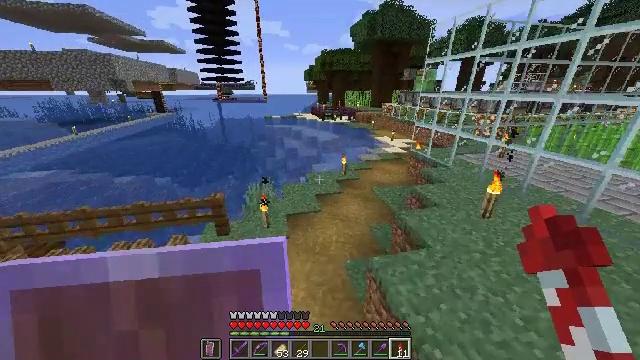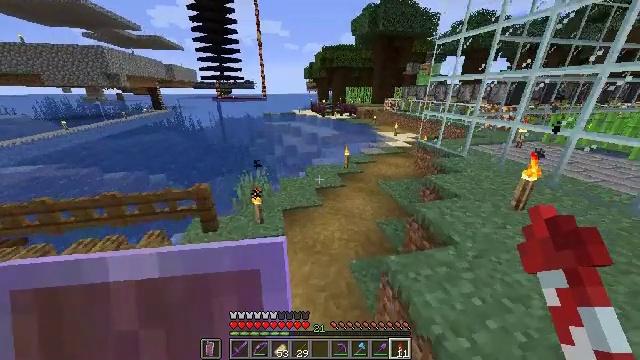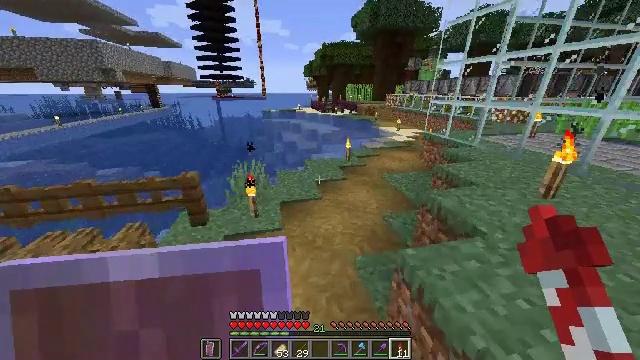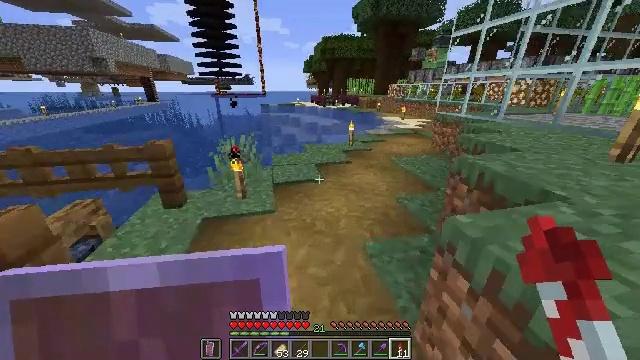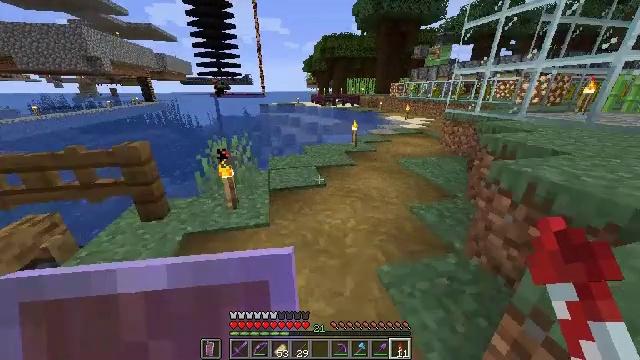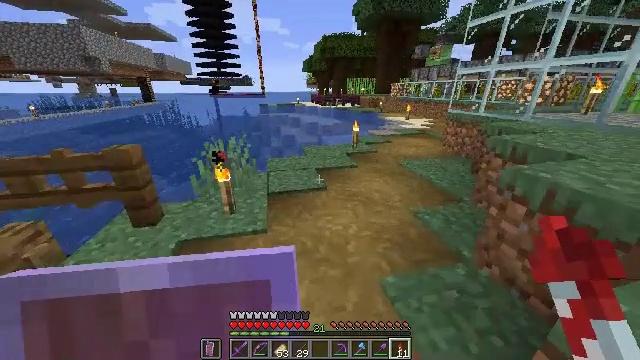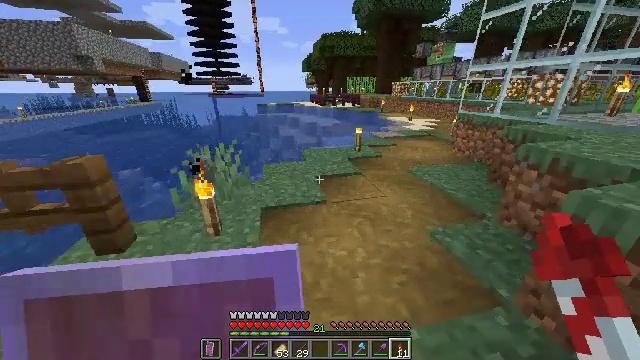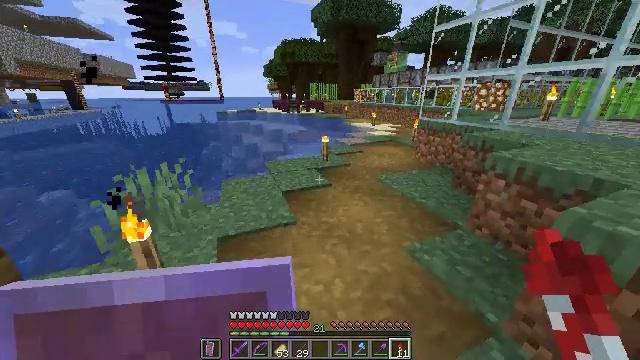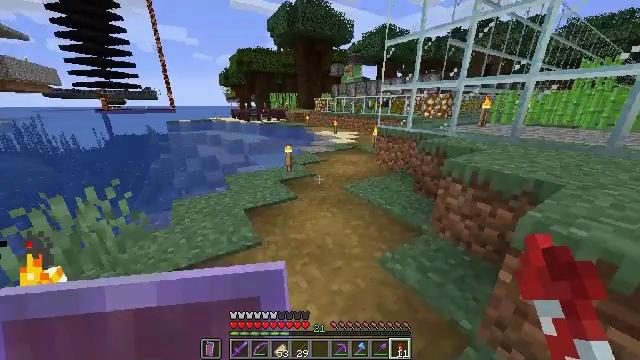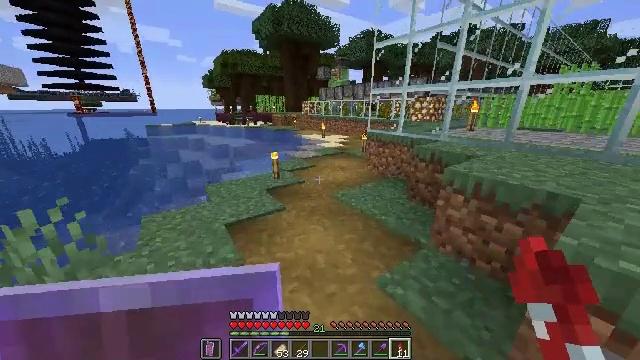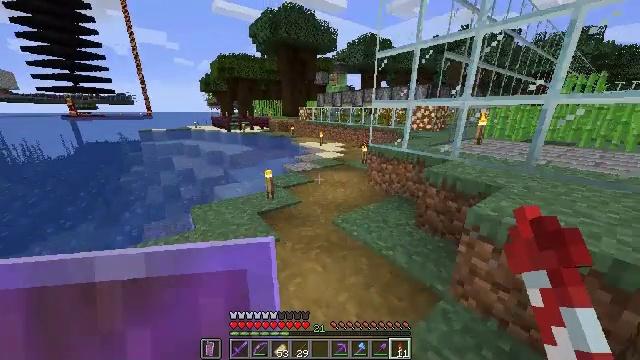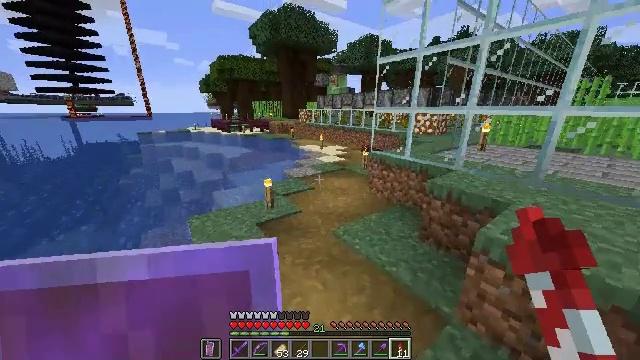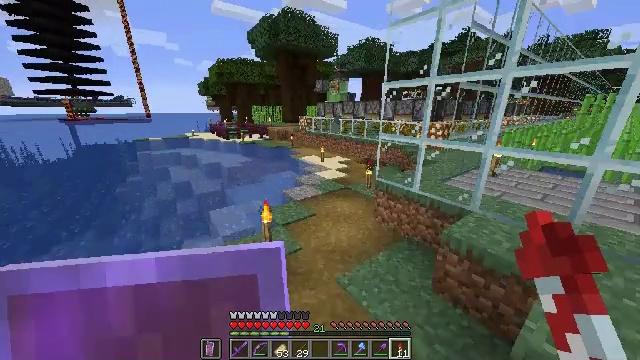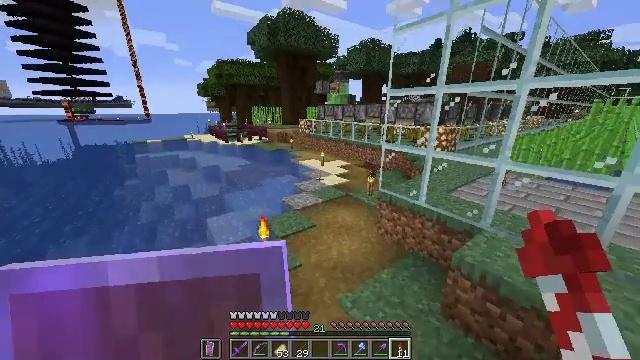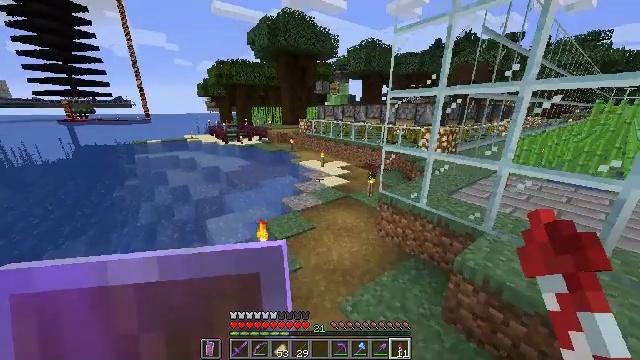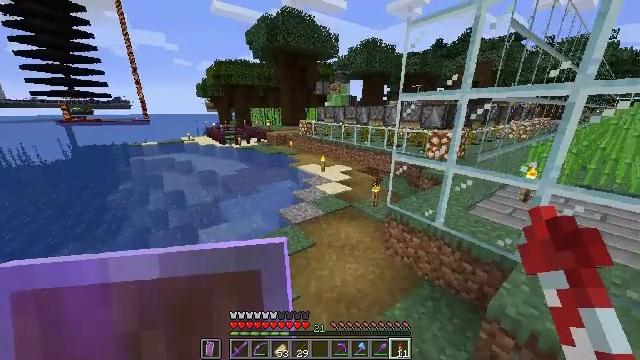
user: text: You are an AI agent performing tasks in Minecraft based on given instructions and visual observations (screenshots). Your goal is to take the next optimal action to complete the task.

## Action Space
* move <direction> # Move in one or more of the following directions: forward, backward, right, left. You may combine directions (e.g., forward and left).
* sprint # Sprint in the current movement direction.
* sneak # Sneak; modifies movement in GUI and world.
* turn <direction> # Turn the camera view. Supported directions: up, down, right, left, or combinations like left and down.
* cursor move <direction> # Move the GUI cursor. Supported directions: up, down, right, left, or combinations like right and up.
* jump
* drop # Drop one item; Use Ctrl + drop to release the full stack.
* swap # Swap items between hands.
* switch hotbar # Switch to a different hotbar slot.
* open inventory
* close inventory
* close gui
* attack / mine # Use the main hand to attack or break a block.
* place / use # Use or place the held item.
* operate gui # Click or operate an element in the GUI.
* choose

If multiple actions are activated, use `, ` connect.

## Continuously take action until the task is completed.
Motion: motion action
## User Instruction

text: Remove wheat seeds from the inventory.
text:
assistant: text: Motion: move forward, sprint
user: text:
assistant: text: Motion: move forward, sprint
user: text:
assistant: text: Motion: move forward, sprint
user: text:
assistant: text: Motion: move forward, sprint
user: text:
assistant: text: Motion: move forward, sprint
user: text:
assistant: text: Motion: move forward, sprint
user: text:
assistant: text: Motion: move forward, sprint, turn right and up
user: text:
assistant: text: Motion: move forward, sprint, turn right and up
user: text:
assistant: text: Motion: move forward, sprint, turn right
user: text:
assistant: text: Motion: move forward, sprint, jump
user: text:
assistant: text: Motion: move forward, sprint, jump
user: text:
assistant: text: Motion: move forward, sprint, jump
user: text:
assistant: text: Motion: move forward, sprint
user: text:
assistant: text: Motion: move forward, sprint
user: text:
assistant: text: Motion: move forward, sprint
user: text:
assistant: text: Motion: move forward, sprint
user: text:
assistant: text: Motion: move forward, sprint
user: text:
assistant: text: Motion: move forward, sprint
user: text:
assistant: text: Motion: move forward, sprint
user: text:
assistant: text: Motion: move forward, sprint
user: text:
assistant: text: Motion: move forward, sprint
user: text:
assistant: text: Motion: move forward, sprint
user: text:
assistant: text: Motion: move forward, sprint, close inventory
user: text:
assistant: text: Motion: move forward, close inventory
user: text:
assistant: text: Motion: move forward, close inventory
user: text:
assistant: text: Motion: move forward, close inventory
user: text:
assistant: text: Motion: no_op
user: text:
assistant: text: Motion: no_op
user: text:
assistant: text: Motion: no_op
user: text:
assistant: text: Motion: no_op